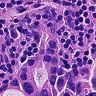
Metastatic tissue present: yes